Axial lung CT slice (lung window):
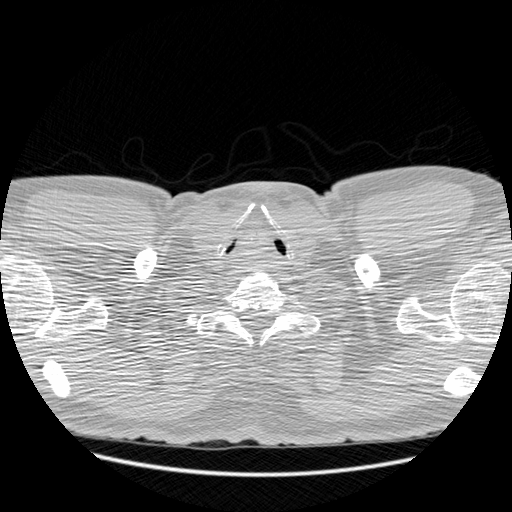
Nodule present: no